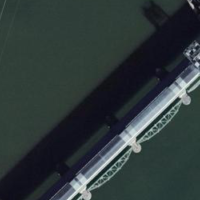
EUNIS habitat code: 15
Species observed at this site:
Chroicocephalus ridibundus
Phalacrocorax carbo
Podiceps cristatus
Actitis hypoleucos
Fulica atra
Anas platyrhynchos
Milvus migrans
Milvus milvus
Passer domesticus
Columba livia
Falco tinnunculus
Motacilla alba
Passer montanus